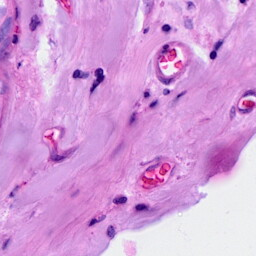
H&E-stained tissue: Breast